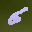
Label: 6